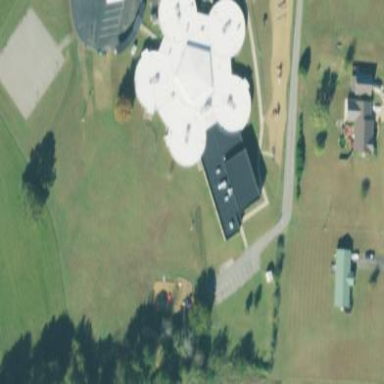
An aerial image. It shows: School building with school amenities.